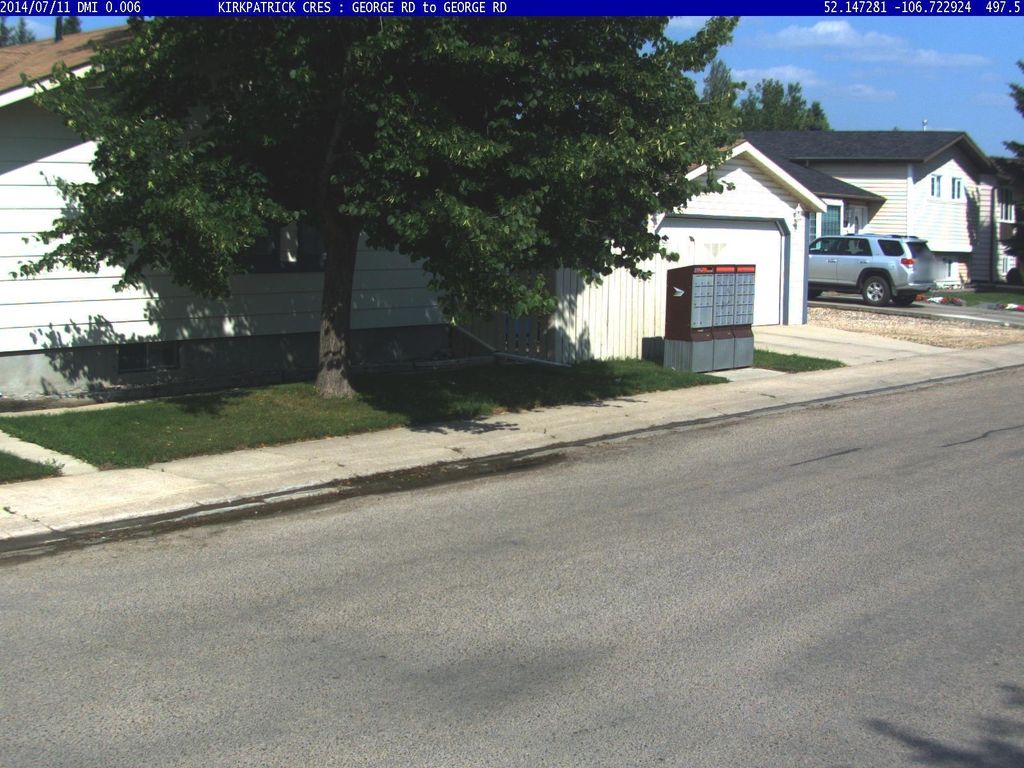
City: saskatoon